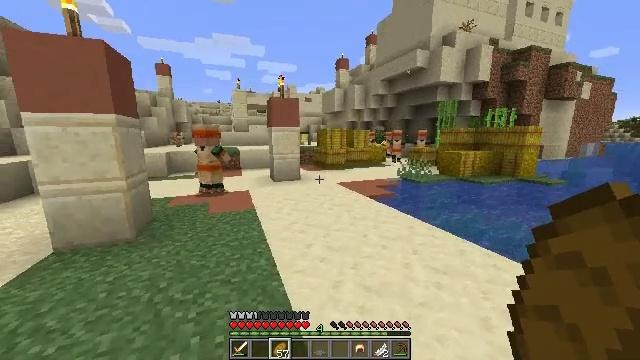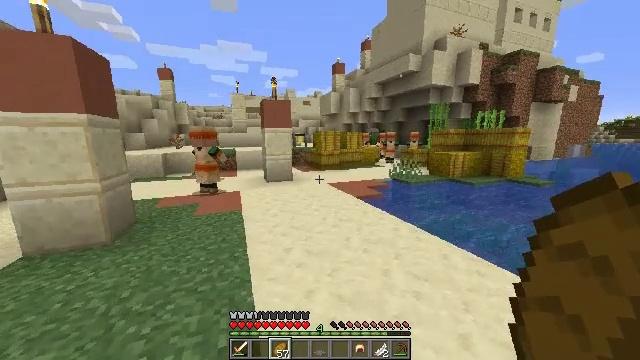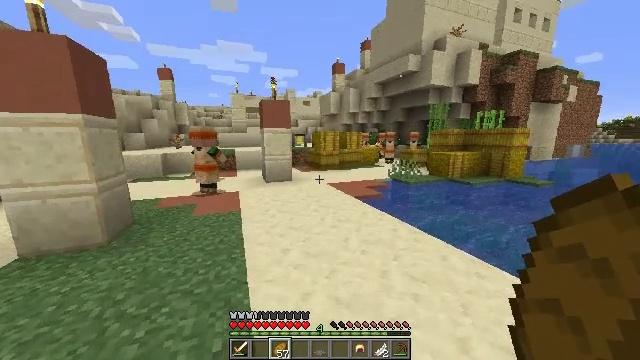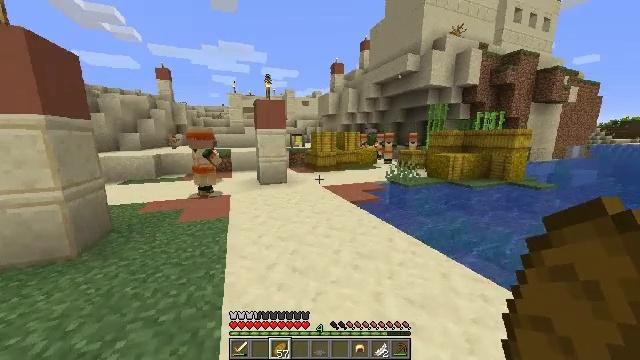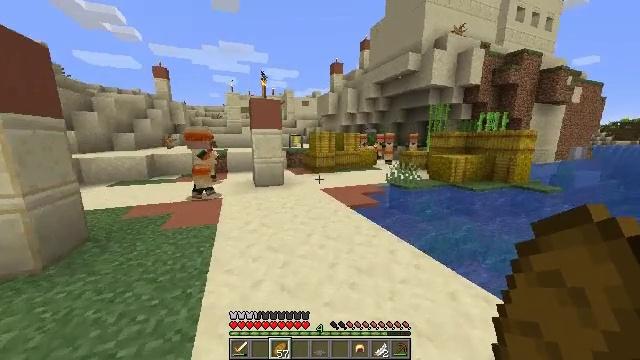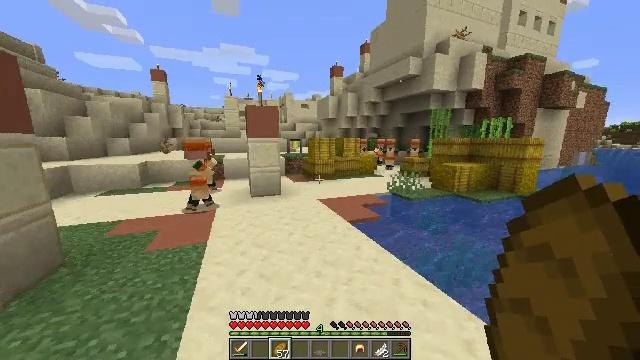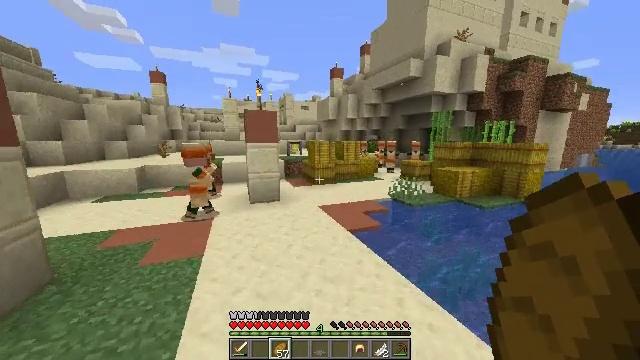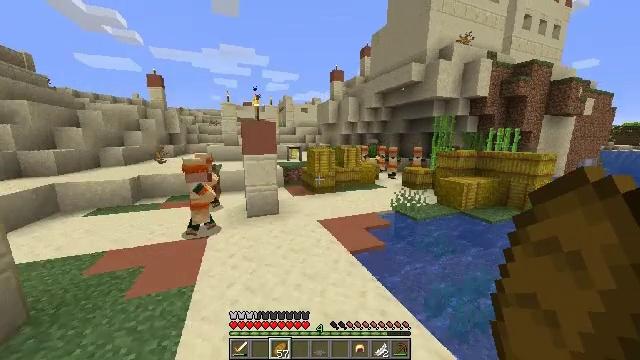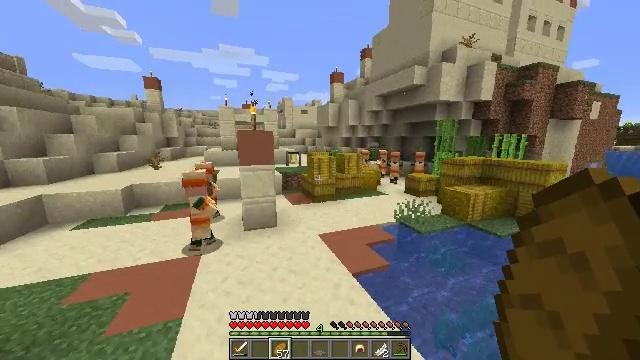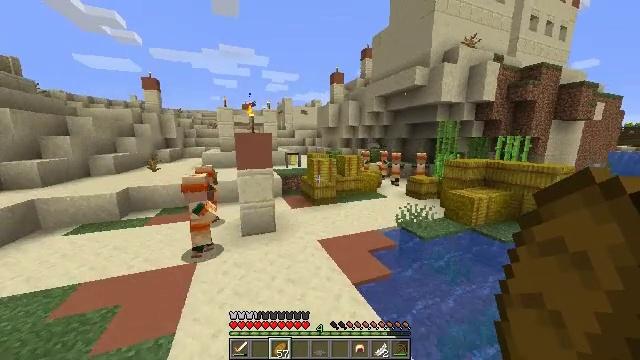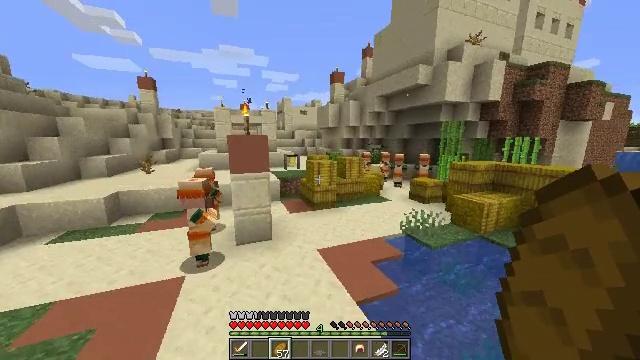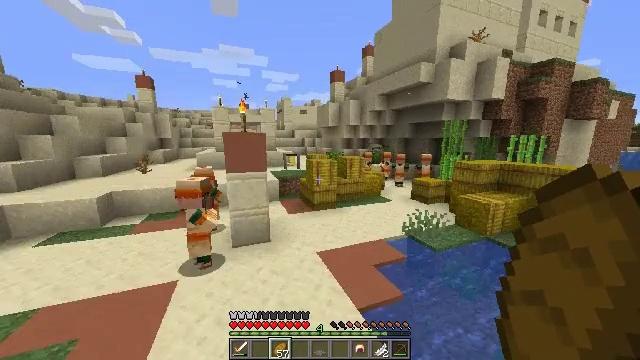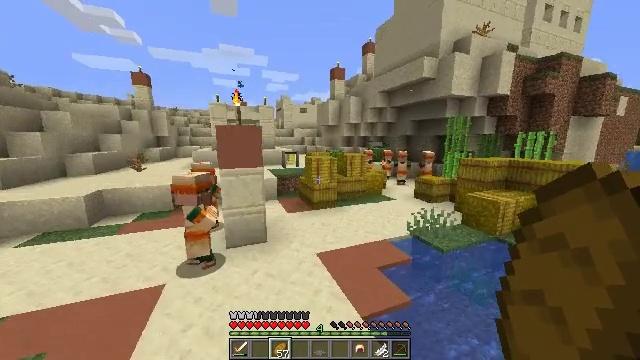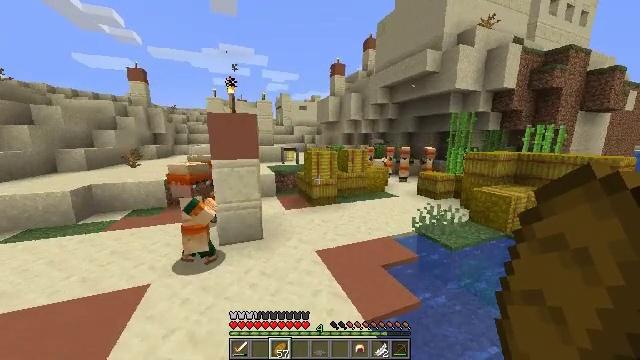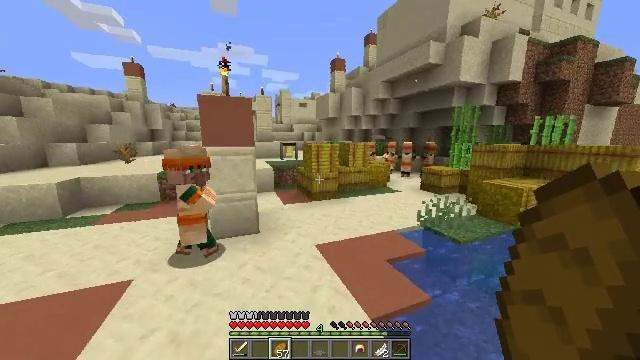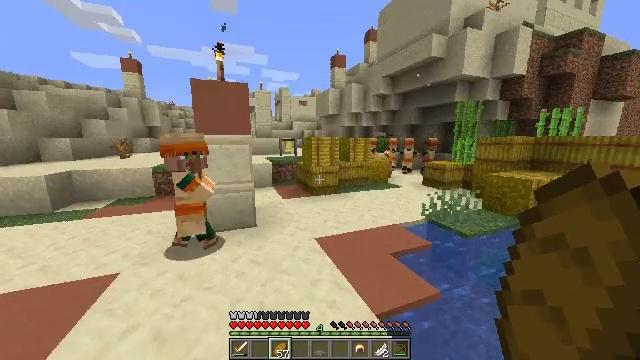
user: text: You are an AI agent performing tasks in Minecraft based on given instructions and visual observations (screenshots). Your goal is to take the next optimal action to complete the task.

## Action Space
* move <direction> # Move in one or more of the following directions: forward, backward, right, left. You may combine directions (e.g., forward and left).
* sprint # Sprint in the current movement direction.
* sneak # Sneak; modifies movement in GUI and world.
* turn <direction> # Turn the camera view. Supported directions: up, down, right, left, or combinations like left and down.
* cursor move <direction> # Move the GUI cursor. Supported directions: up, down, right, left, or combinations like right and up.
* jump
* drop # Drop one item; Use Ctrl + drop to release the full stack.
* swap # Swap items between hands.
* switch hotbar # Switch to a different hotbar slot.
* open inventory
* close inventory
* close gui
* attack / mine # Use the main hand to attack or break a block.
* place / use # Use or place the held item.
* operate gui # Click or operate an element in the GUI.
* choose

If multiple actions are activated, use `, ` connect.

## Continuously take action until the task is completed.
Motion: motion action
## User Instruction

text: Break the cactus block.
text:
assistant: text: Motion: move forward and move right
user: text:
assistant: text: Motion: move forward
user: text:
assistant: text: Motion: move forward
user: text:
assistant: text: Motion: move forward
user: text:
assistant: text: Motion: move forward, jump
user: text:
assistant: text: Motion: move forward, jump
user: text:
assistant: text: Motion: move forward, jump
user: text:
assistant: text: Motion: move forward, jump
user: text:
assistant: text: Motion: move forward, jump
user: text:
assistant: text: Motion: move forward
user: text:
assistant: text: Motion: move forward
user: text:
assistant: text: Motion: move forward
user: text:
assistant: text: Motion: move forward
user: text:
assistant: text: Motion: move forward
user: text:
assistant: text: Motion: move forward, jump
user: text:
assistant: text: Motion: move forward, jump
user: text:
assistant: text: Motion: move forward, jump
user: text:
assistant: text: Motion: move forward, jump
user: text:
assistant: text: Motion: move forward, turn left and down, jump
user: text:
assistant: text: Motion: move forward, turn left and down
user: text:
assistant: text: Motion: move forward, turn left and down
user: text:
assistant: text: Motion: move forward, turn left and down
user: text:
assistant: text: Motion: turn left and down
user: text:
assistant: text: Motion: turn left and down, use / place
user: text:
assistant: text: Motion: use / place
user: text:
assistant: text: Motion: use / place
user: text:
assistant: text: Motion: no_op
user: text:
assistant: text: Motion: no_op
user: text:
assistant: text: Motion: turn right
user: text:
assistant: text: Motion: turn right and up